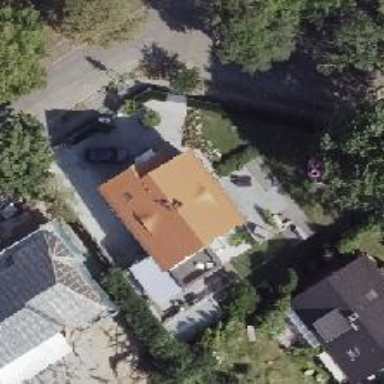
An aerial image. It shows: Detached building.